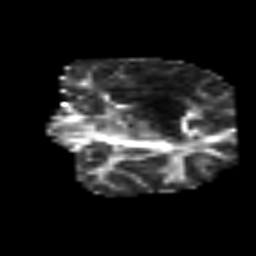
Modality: FA
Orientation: coronal
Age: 31
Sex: female
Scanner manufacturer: siemens
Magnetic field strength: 3 T
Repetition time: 3.2 s
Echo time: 0.081 s